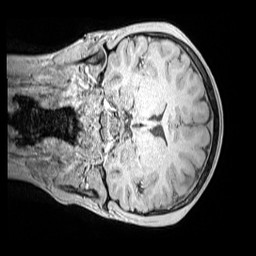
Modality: MP2RAGE
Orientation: coronal
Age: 11
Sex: male
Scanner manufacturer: siemens
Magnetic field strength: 3 T
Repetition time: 4 s
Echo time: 0.00299 s